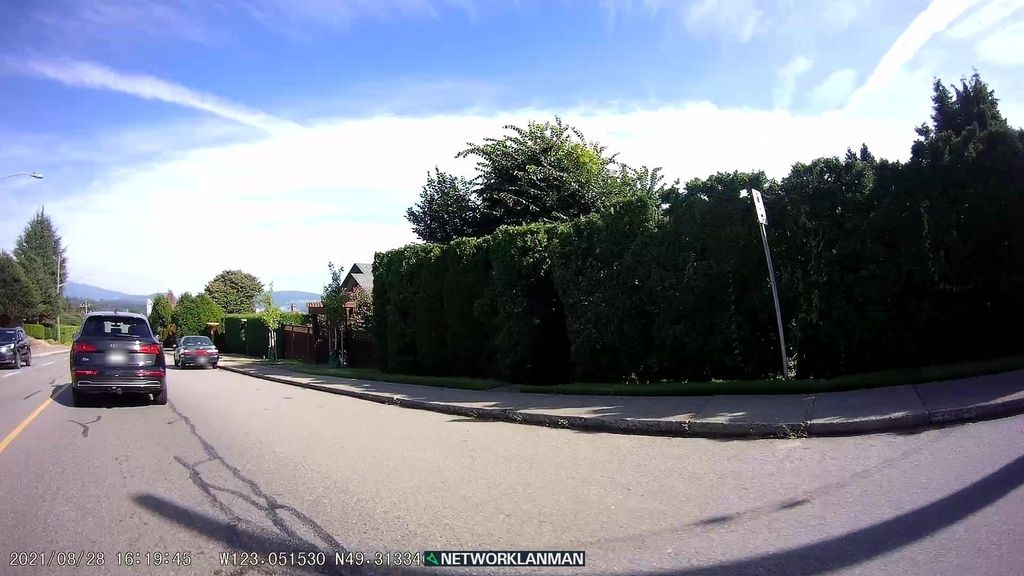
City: vancouver